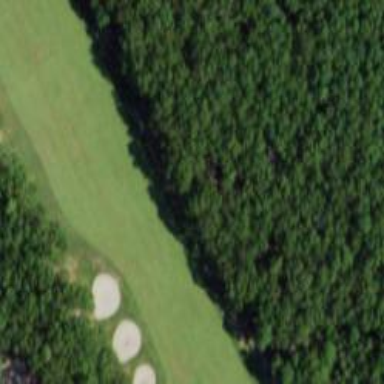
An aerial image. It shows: Golf fairway in the image.